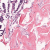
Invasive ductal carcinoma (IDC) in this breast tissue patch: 1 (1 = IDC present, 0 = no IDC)